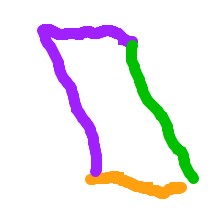
Shape: parallelogram